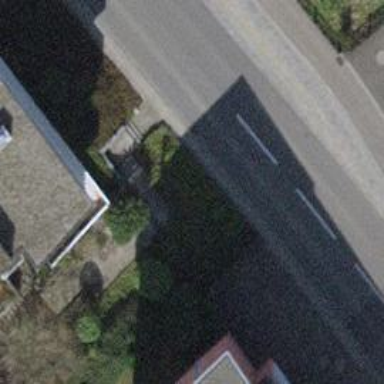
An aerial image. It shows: Road with steps.